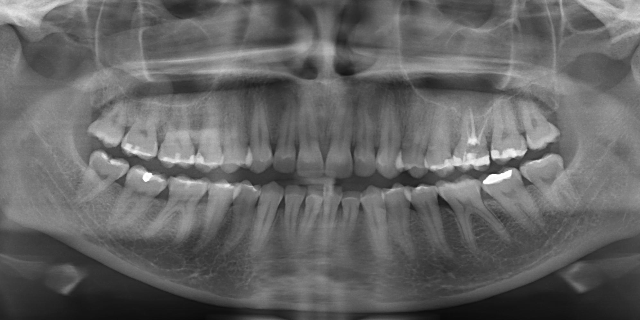
adult